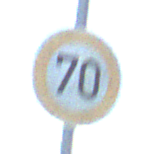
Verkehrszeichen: Geschwindigkeit70
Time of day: SunriseSunset
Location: Outdoor (Beach)
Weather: PartlyCloudy
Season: NotSpecified
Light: Natural